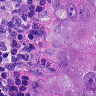
Metastatic tissue present: yes